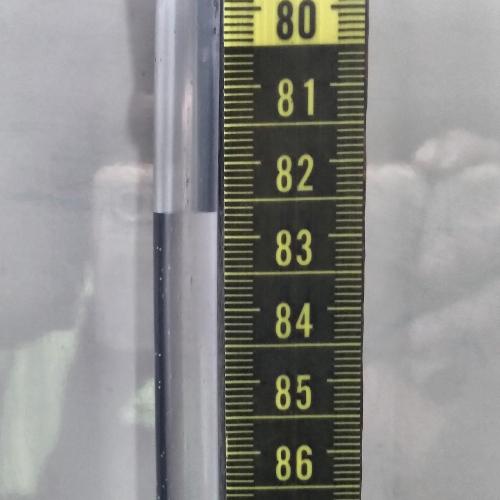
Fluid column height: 82.7 cm